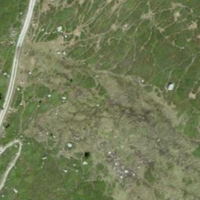
EUNIS habitat code: 26
Species observed at this site:
Vaccinium uliginosum